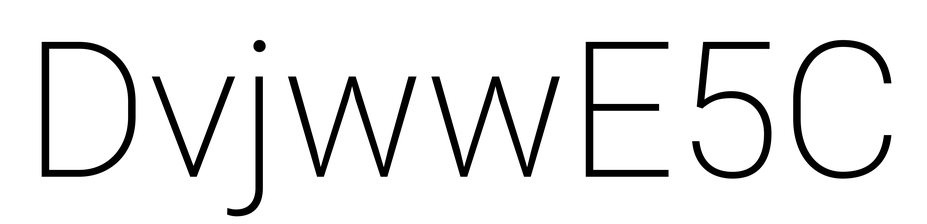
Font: Roboto_ExtraLight